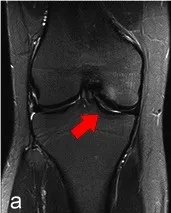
Preoperative and postoperative magnetic resonance imaging of the patient's right knee. Coronal.
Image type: radiology (mri)